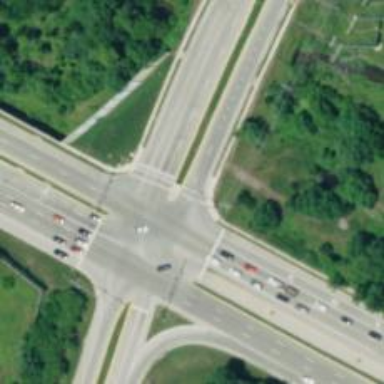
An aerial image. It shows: Crossing road.